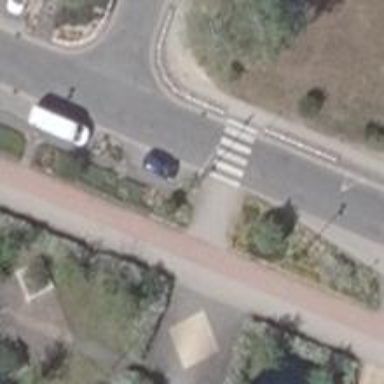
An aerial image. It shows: Footway with zebra crossing.